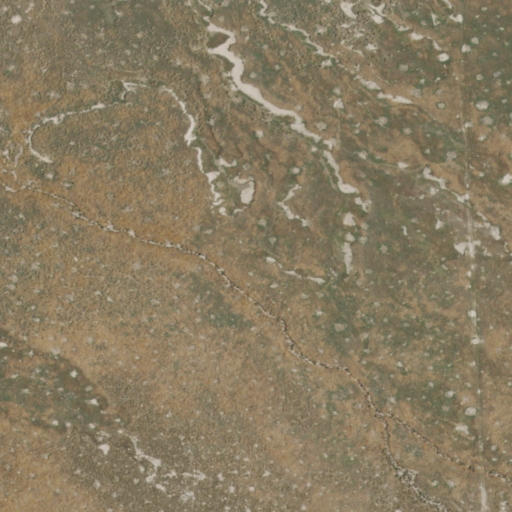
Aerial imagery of valley in Nevada named Regulator Canyon containing only shrub